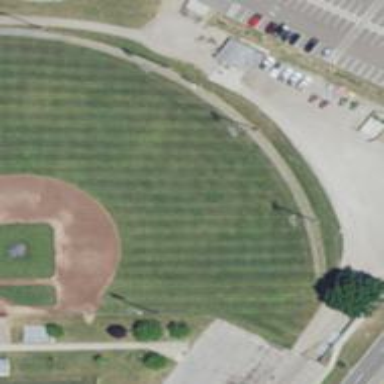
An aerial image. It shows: Baseball pitch for leisure land activities.